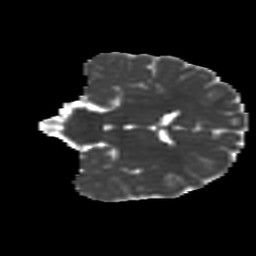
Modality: MD
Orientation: coronal
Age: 12
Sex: male
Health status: ill
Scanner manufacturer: ge
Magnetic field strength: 3 T
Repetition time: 7.5 s
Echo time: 0.079 s